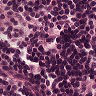
Metastatic tissue present: no